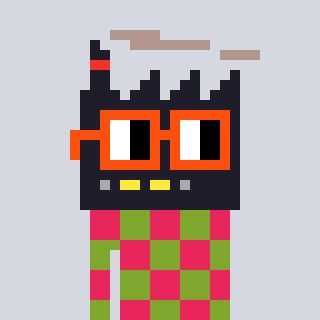
a pixel art character with square orange glasses, a factory-shaped head and a slimegreen-colored body on a cool background